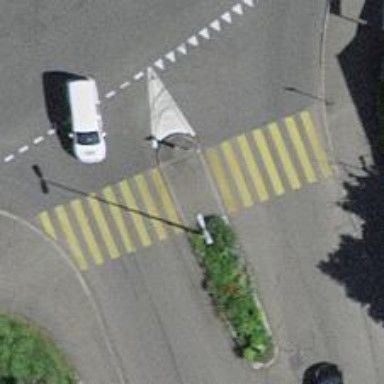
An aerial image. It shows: Zebra crossing with crossing island.